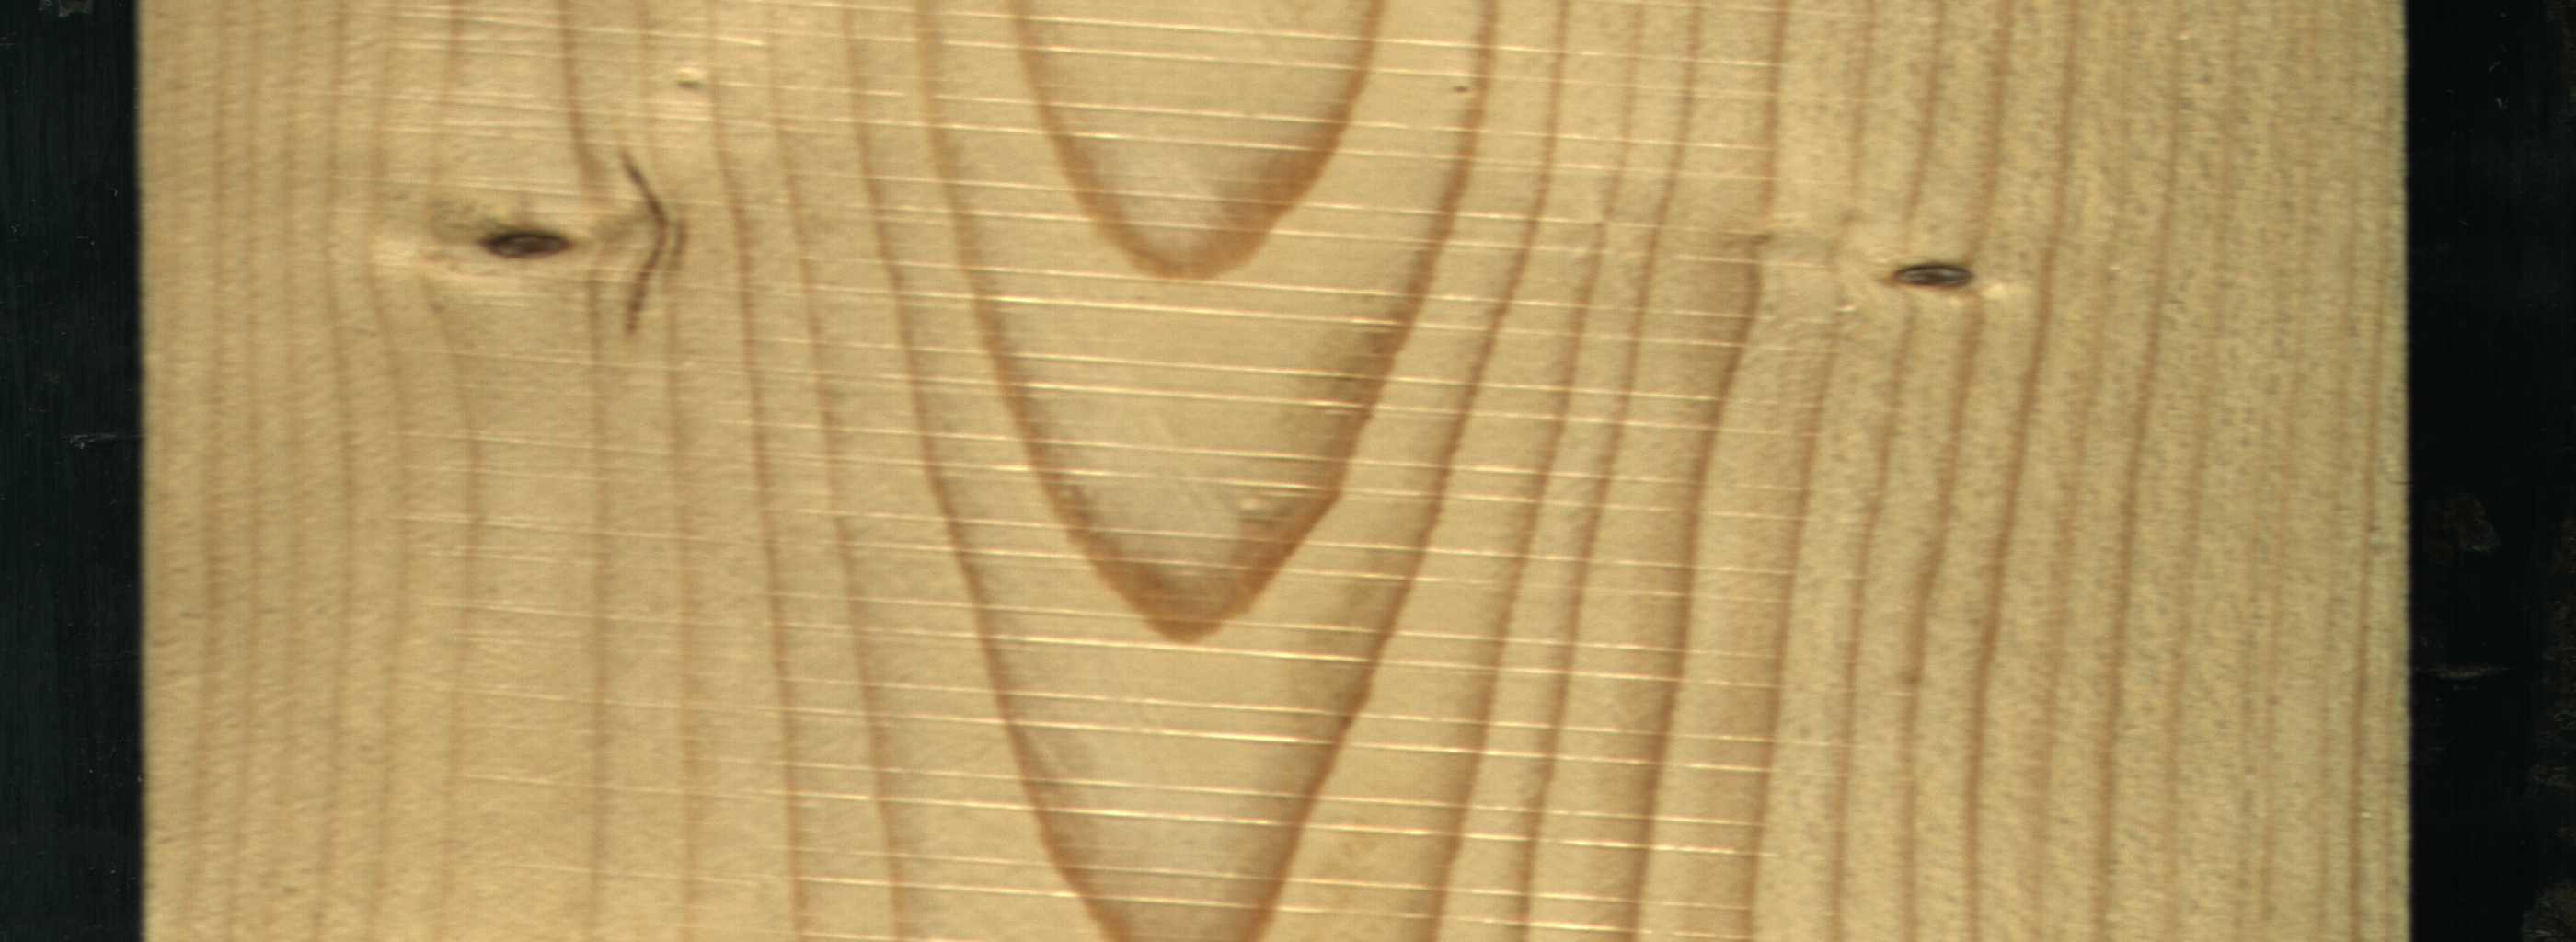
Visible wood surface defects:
resin
Dead_Knot
Dead_Knot